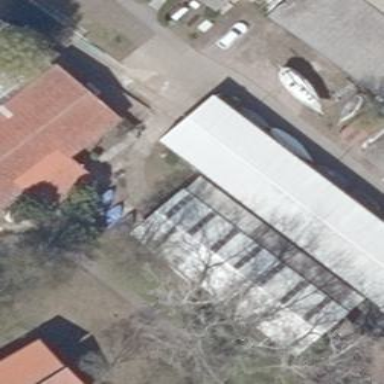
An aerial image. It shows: Boathouse with gabled metal roof.